Interaction volume radius: 10 \u00c5
Interaction volume height: 15 \u00c5
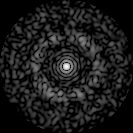
Disorder parameter: 0.8144